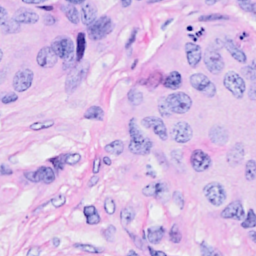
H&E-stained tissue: Breast